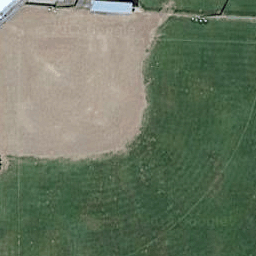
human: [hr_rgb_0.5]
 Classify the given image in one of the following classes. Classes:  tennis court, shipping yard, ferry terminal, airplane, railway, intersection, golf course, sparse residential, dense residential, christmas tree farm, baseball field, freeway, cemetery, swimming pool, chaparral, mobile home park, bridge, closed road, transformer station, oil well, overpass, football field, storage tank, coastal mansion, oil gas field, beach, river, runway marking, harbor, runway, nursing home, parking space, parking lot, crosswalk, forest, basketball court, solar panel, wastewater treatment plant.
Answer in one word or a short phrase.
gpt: baseball field